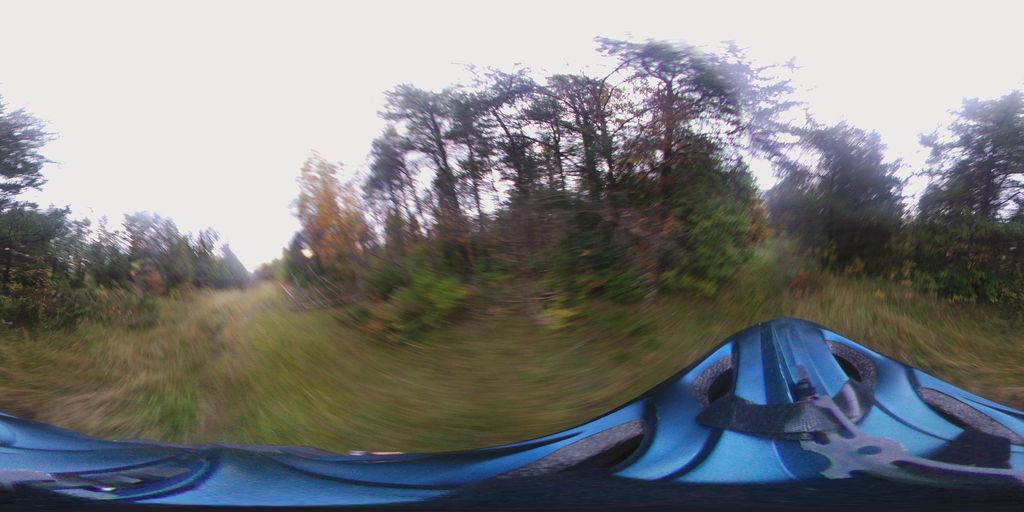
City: ottawa-gatineau